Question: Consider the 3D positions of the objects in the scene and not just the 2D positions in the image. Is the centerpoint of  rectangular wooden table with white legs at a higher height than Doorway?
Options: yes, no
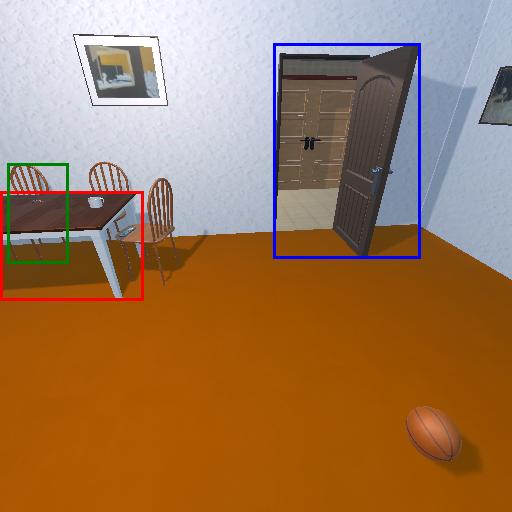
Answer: yes